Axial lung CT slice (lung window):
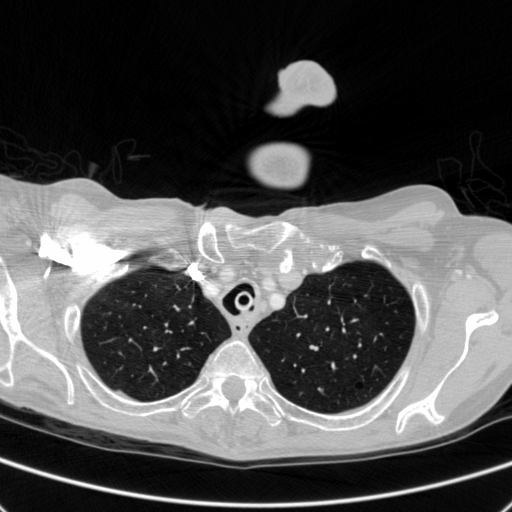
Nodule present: no